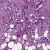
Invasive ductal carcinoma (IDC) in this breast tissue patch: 1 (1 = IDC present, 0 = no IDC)